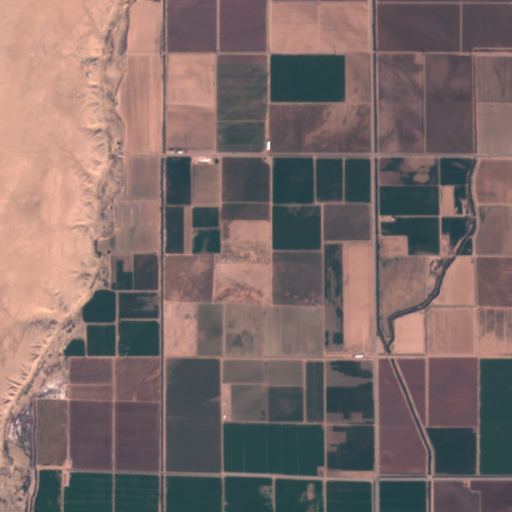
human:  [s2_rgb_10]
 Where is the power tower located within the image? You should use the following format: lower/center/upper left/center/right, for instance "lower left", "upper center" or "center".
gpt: The power tower is located in the upper of the image.
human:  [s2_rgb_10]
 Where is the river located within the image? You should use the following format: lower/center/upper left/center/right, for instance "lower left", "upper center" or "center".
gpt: The river is located in the right of the image.
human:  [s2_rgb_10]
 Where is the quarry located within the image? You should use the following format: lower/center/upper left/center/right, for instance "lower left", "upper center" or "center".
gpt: There is no quarry in the image.